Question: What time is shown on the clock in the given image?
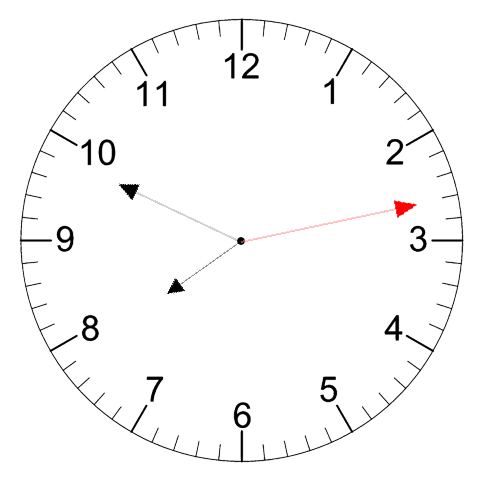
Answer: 07:49:13